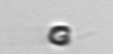
Label: flagellate